Interaction volume radius: 5 \u00c5
Interaction volume height: 10 \u00c5
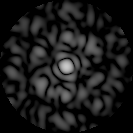
Disorder parameter: 0.8348